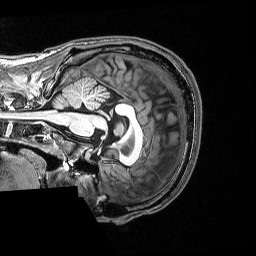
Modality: T1w
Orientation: sagittal
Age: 23
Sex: male
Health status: healthy
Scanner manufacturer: siemens
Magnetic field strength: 3 T
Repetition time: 2.53 s
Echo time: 0.00339 s